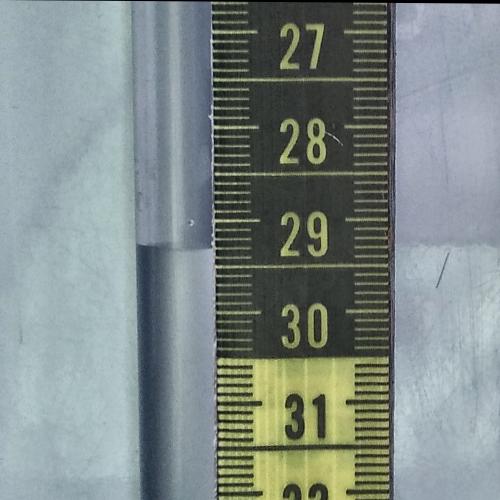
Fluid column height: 29.3 cm